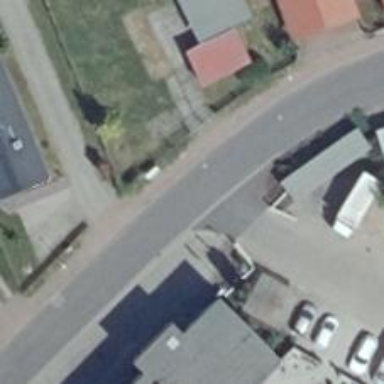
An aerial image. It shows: Asphalt road in residential area.